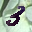
Label: 3